Field crop: maize
Growth stage: 1
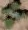
Species: chenopodium